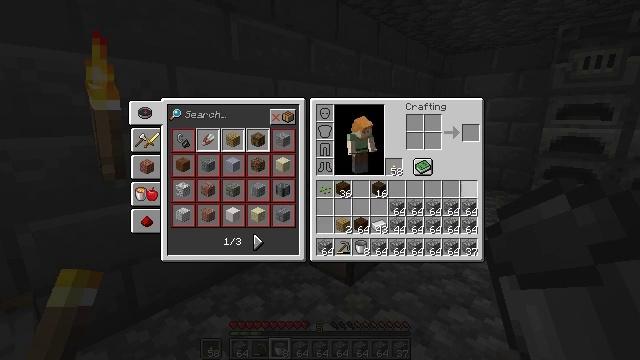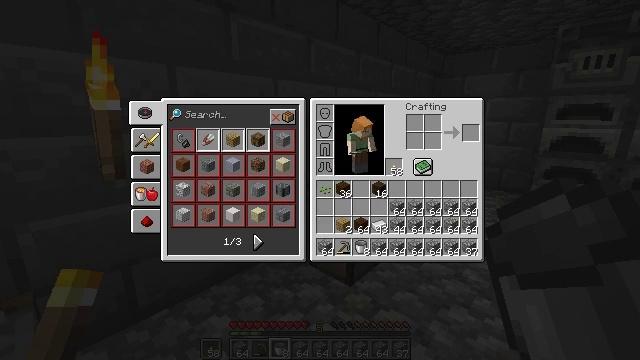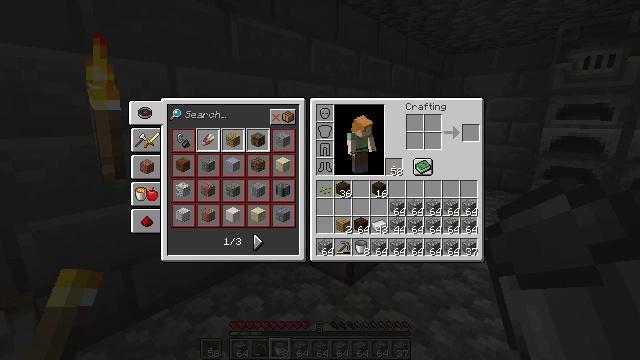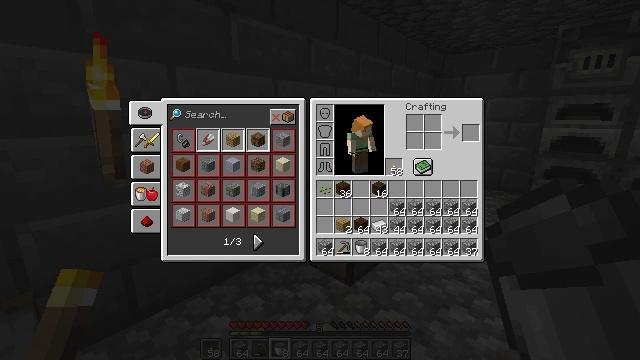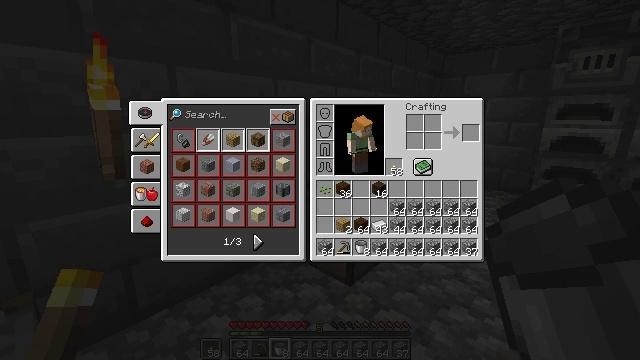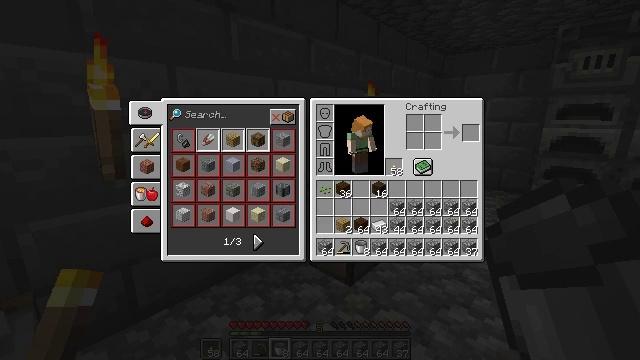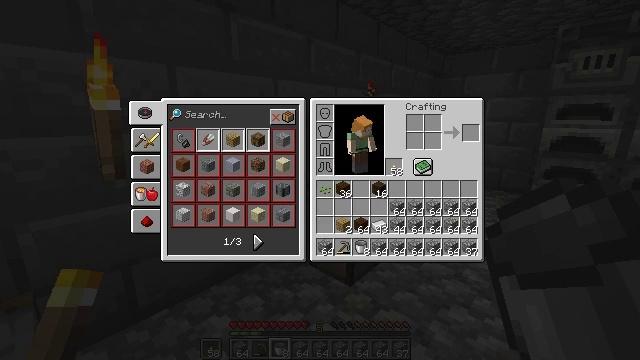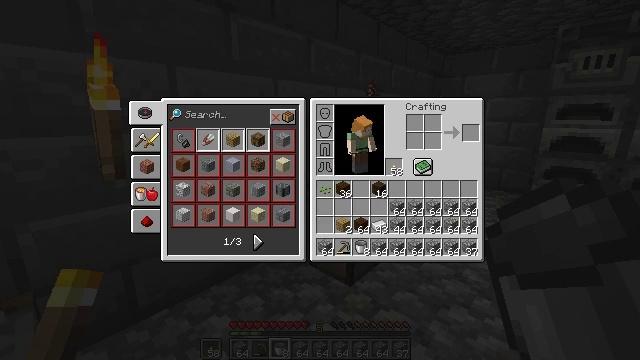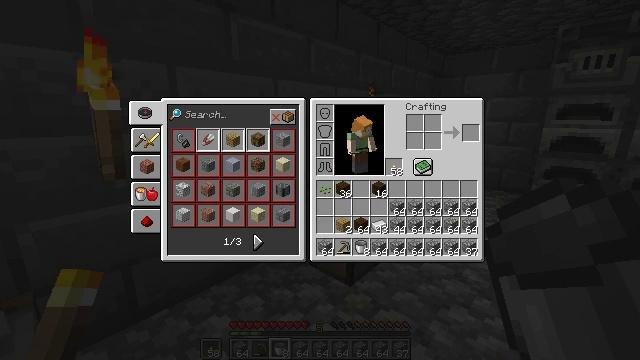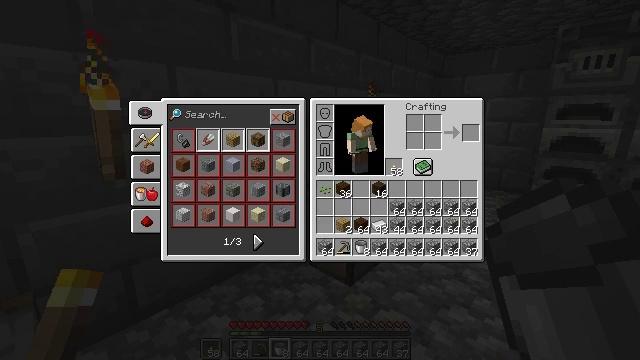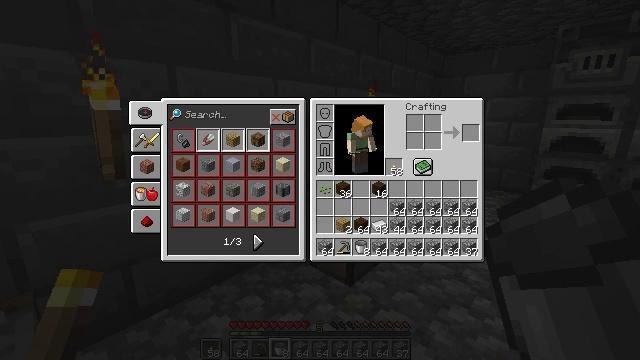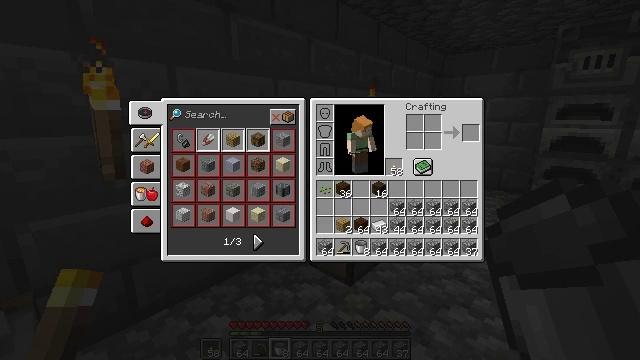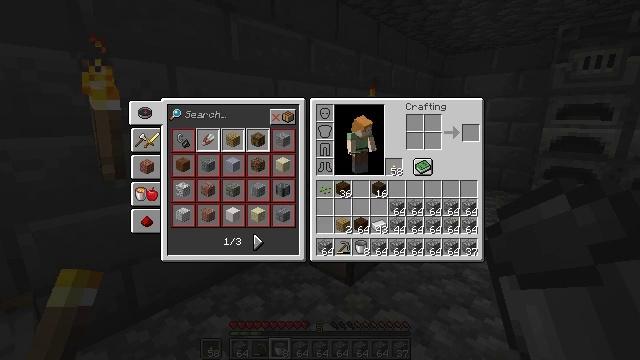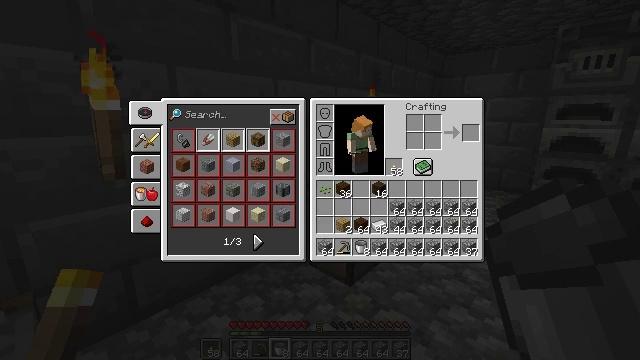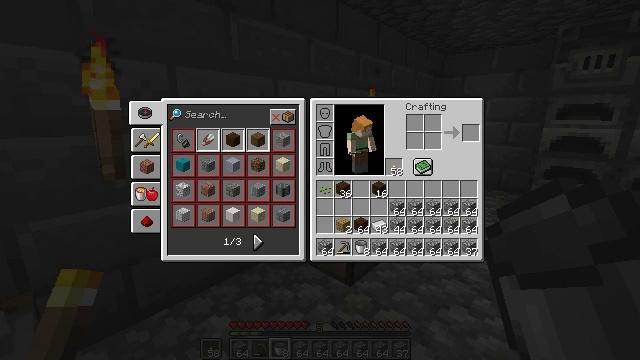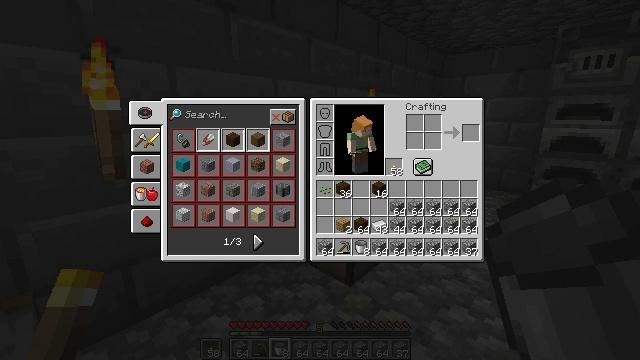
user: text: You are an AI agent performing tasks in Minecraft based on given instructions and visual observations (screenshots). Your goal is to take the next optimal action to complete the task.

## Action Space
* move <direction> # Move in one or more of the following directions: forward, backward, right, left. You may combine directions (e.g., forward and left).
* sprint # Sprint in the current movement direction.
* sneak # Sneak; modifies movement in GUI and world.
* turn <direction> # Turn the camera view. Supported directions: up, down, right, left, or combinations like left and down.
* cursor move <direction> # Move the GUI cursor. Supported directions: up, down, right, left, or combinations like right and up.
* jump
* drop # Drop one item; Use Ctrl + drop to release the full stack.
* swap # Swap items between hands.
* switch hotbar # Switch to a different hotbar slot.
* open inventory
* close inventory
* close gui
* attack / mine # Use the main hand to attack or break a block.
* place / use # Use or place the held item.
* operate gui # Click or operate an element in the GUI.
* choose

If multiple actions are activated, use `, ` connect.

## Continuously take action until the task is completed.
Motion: motion action
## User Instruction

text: Craft a dark oak trapdoor.
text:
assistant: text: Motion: cursor move right and up
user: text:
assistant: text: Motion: no_op
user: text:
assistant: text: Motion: no_op
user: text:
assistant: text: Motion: no_op
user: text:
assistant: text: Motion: no_op
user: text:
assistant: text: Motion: no_op
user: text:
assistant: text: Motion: no_op
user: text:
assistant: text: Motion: no_op
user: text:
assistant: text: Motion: no_op
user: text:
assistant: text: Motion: no_op
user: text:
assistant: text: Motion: no_op
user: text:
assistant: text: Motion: no_op
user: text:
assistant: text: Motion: no_op
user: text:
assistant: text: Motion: no_op
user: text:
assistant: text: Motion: no_op
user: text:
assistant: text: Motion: no_op
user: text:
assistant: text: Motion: no_op
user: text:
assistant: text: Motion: no_op
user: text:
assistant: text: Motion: no_op
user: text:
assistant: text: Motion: no_op
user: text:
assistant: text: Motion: no_op
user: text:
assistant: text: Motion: no_op
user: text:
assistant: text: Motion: no_op
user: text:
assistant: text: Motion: no_op
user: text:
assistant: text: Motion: no_op
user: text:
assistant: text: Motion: no_op
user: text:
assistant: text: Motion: cursor move left
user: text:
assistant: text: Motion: no_op
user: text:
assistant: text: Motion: no_op
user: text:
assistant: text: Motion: no_op